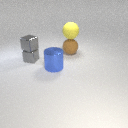
large brown rubber sphere to the right of large blue metal cylinder